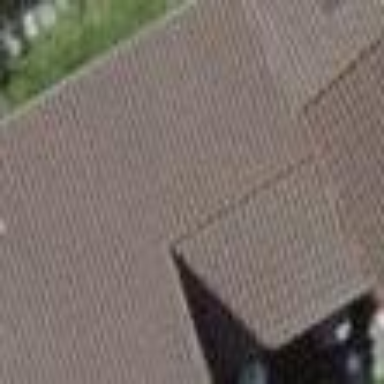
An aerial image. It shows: View of roof of building.